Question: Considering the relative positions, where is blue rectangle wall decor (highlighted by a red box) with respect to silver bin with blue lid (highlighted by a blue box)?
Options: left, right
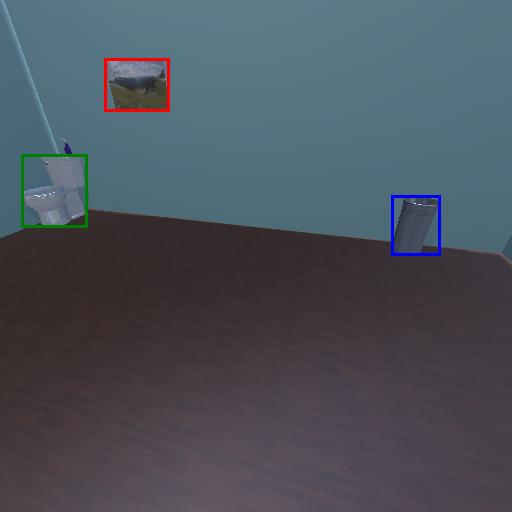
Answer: left